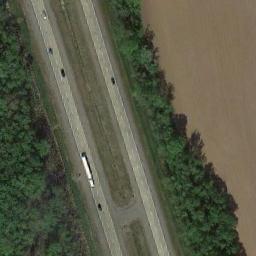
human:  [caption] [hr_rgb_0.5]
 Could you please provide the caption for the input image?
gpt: The freeway is between the bare land and some trees .

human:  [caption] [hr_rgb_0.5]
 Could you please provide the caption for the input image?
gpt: There is wasteland beside the highway .

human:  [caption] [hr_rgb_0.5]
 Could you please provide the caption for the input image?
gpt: One side of the freeway is a large green forest and the other side is yellow bare land  There are many cars on the freeway .

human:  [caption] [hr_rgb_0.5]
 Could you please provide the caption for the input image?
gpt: A straight freeway has many trees on either side of the freeway and a clearing is on one side of the freeway .

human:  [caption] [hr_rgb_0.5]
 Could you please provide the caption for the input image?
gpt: There are many green trees and a yellow farmland beside the freeway .